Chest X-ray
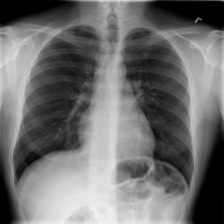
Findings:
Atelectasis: negative
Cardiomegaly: negative
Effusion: negative
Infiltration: negative
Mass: negative
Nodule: negative
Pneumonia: negative
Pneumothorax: negative
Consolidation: negative
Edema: negative
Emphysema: negative
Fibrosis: negative
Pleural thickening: negative
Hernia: negative